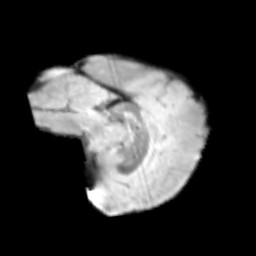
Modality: T2w
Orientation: sagittal
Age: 9
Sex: male
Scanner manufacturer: siemens
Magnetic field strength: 3 T
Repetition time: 3.8 s
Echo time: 0.07 s